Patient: sex M, age 48
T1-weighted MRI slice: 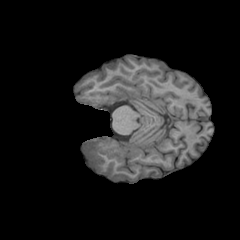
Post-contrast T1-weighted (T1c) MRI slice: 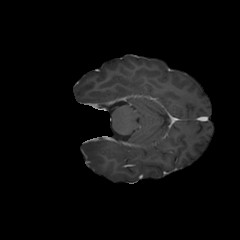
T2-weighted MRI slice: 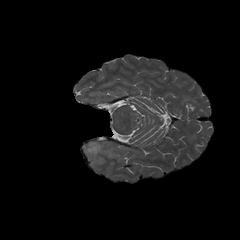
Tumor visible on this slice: yes
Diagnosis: Glioblastoma, IDH-wildtype
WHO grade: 4